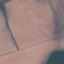
Land use / land cover: AnnualCrop